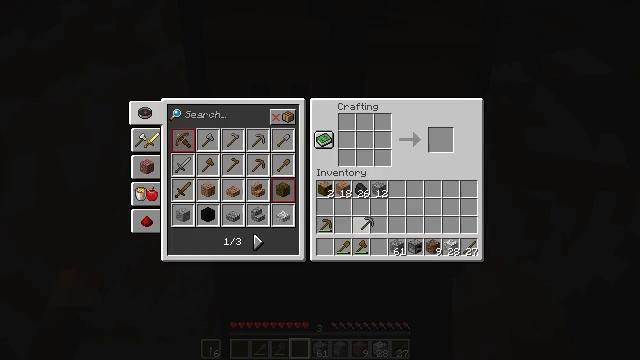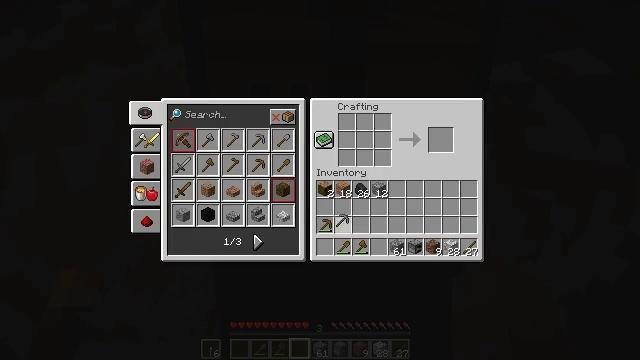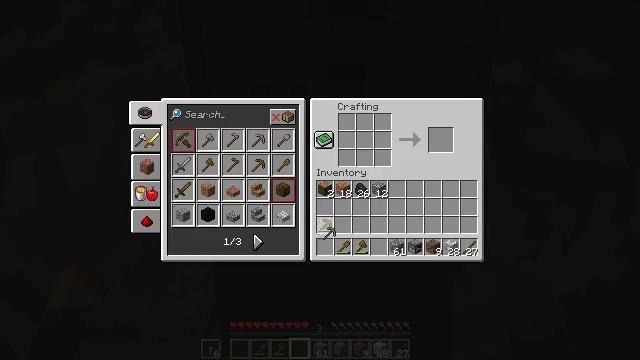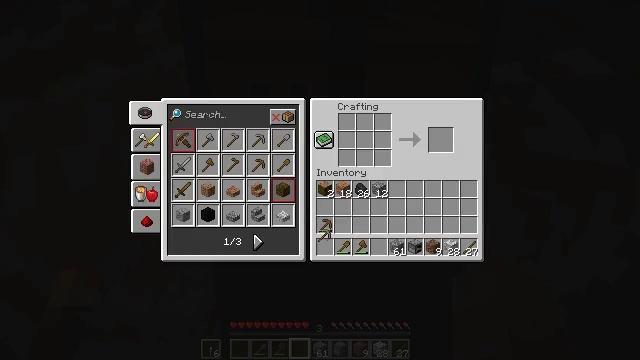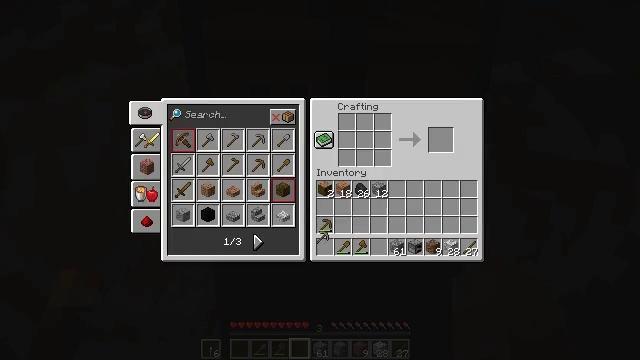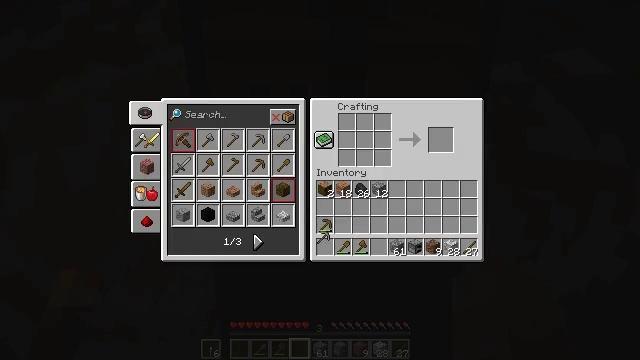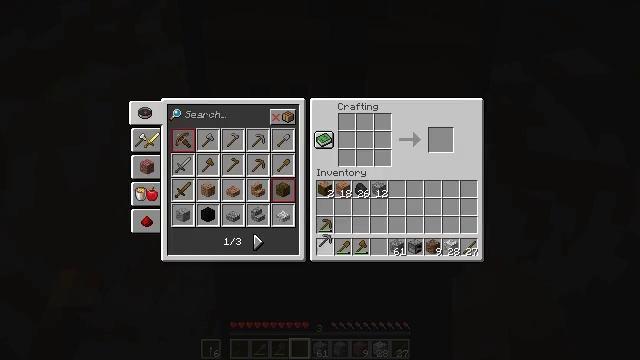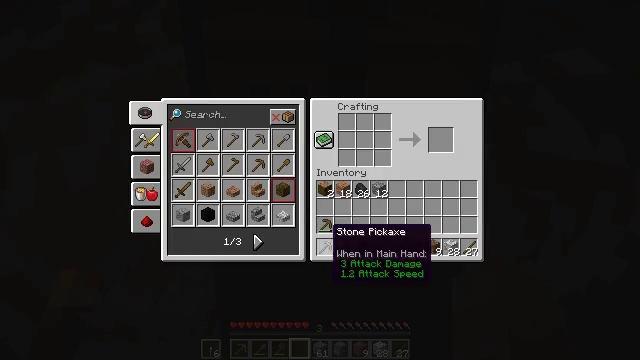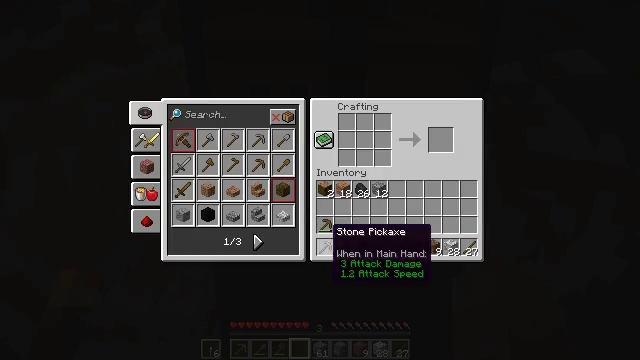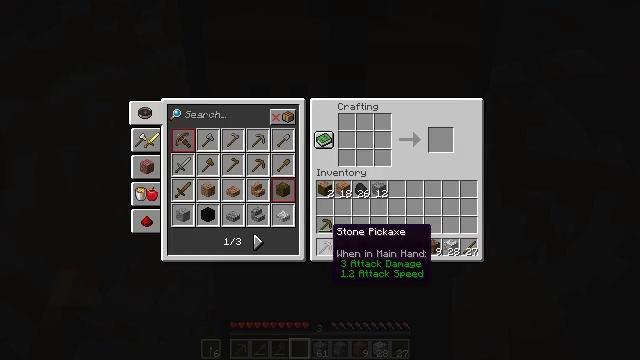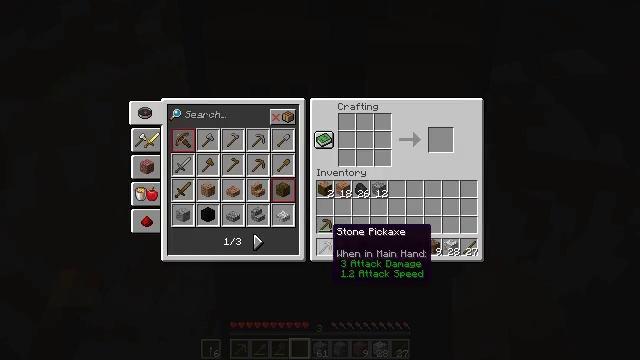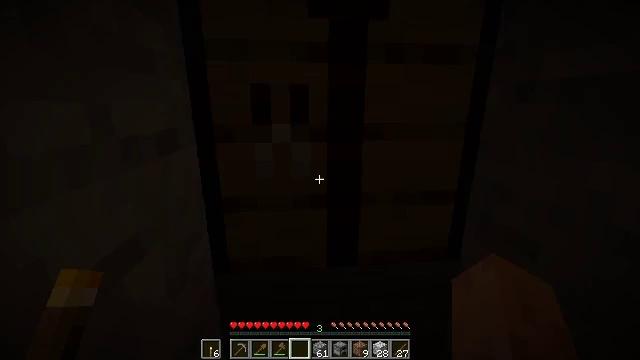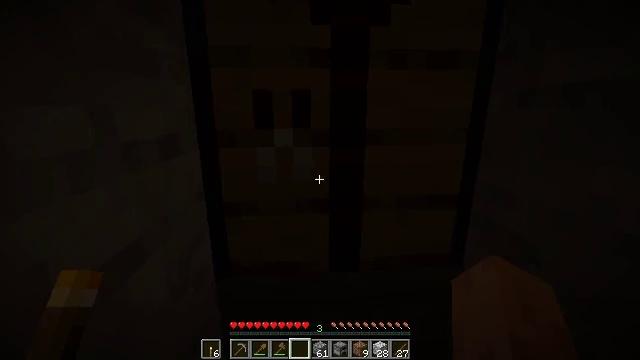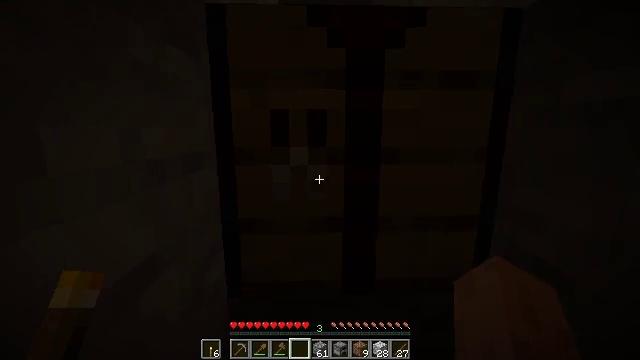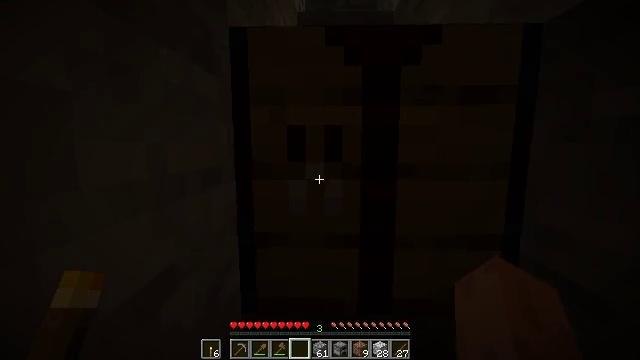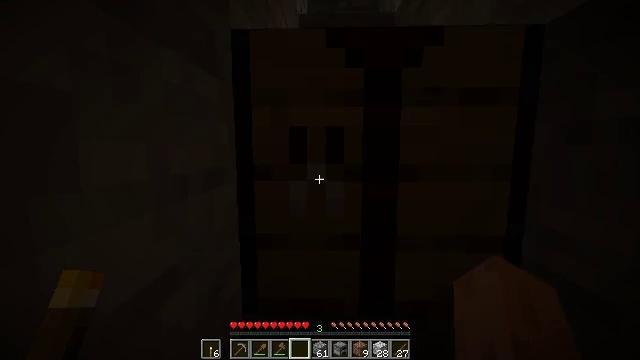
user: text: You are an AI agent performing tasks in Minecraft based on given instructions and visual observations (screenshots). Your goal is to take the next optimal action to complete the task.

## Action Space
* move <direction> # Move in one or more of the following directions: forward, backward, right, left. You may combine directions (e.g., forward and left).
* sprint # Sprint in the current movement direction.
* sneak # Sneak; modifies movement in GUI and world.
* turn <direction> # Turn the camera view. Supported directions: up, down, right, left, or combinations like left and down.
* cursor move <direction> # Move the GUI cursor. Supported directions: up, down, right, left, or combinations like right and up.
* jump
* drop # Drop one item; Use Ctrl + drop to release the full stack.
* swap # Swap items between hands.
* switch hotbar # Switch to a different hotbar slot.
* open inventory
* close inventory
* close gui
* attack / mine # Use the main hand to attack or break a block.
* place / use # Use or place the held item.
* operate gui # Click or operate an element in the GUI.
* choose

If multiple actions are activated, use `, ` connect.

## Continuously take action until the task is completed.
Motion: motion action
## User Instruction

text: Get the crafting table into the inventory.
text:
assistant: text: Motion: cursor move left, open gui
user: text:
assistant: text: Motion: cursor move left and down
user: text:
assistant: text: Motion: no_op
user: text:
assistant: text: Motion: no_op
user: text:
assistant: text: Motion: operate gui
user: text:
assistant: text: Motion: operate gui
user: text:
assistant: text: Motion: no_op
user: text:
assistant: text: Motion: no_op
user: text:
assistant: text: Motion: no_op
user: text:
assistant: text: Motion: no_op
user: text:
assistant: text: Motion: no_op
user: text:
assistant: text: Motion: turn up, close gui
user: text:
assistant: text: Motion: turn left and up
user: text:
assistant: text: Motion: turn left and up
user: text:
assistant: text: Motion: no_op
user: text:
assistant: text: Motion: no_op
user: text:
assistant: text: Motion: no_op
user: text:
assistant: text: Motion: no_op
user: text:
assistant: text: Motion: no_op
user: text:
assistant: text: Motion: attack / mine
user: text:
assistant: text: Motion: attack / mine
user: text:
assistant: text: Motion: attack / mine
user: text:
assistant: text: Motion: attack / mine
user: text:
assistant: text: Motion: attack / mine
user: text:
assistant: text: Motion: attack / mine
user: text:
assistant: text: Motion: attack / mine
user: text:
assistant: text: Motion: attack / mine
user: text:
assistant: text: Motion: attack / mine
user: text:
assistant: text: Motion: attack / mine
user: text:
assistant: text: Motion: attack / mine